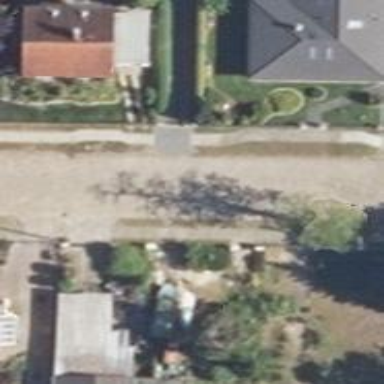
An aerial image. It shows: Residential road with sidewalks on both sides.